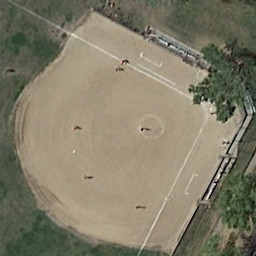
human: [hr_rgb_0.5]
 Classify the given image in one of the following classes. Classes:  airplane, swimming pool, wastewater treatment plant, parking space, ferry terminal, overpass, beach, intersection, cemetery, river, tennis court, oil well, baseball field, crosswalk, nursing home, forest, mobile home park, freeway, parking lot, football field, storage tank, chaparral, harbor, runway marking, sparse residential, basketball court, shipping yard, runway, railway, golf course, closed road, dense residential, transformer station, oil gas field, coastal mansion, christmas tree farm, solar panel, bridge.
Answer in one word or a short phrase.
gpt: baseball field